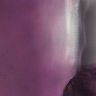
Metastatic tissue present: no